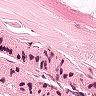
Metastatic tissue present: no